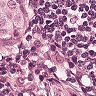
Metastatic tissue present: yes